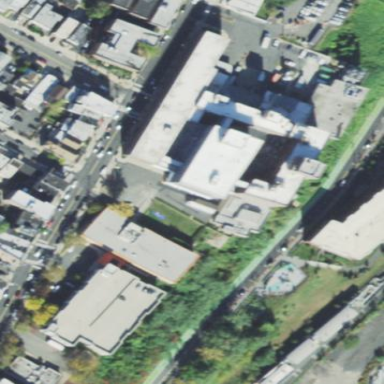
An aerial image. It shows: Healthcare facility identified as hospital.